Field crop: tomato
Growth stage: 1
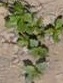
Species: portulaca